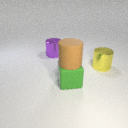
large brown rubber cylinder above large green rubber cube